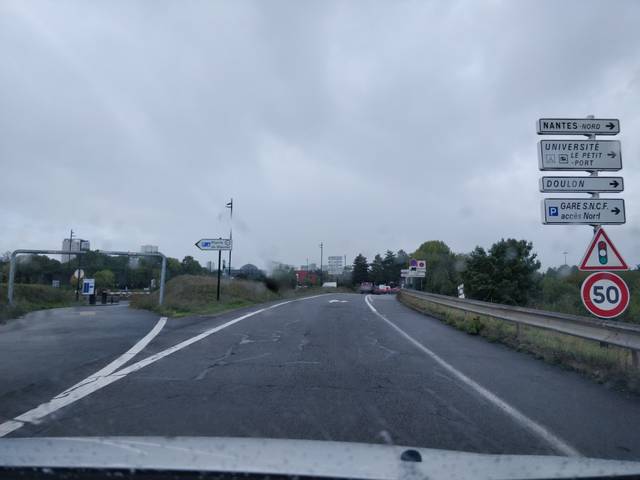
Region: France
Coordinates: 47.221, -1.514